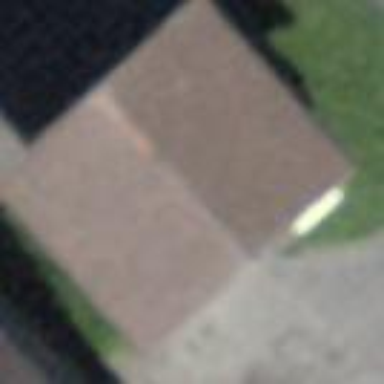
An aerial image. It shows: Garage.